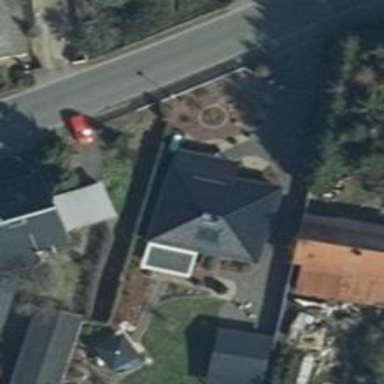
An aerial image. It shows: Simple and straightforward house.